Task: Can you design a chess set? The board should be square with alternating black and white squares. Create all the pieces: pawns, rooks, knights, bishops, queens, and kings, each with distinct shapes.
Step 3487:
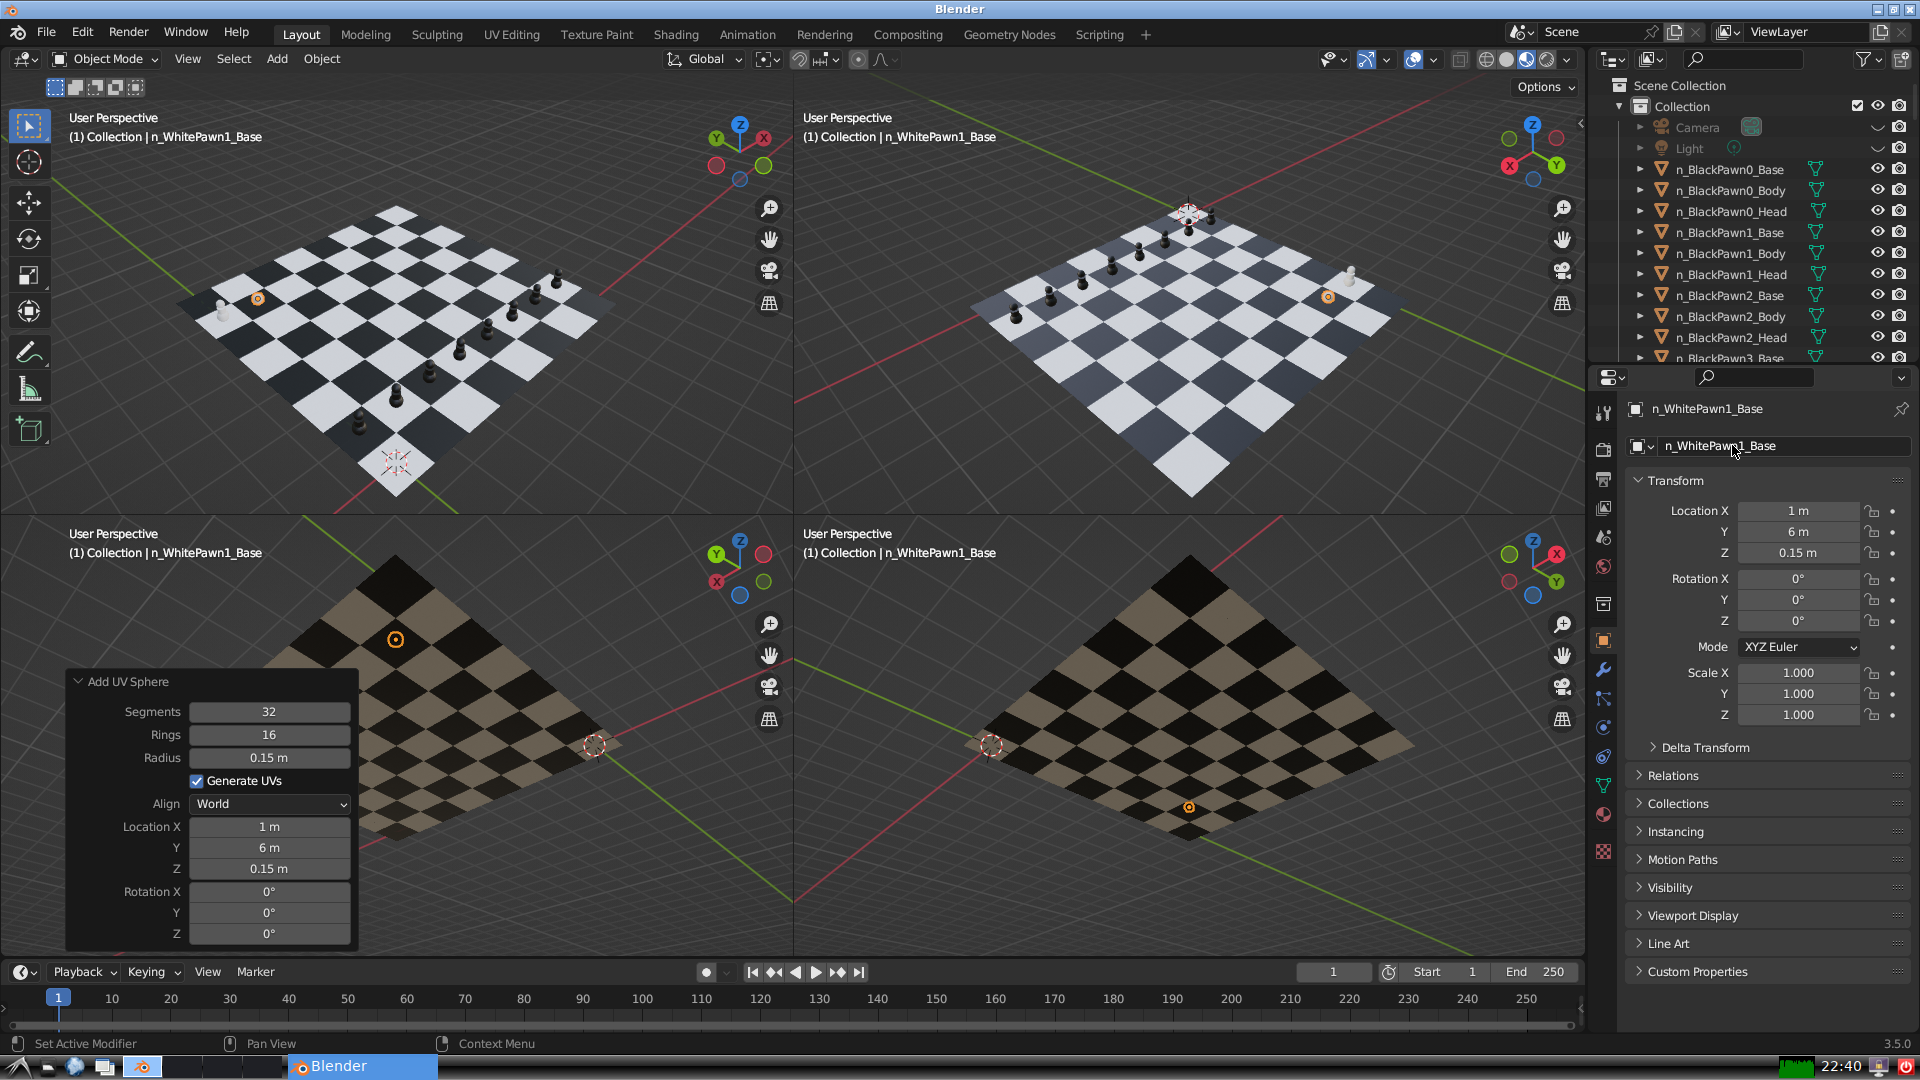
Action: {"mouse_move": [1603, 815]}